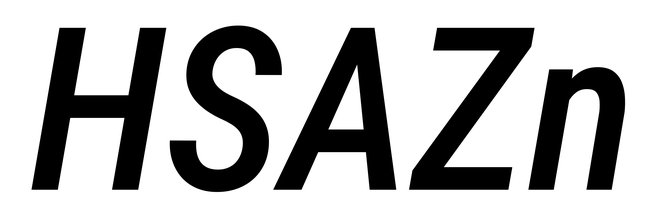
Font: Roboto-Italic_Condensed_Medium_Italic